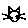
Label: cat